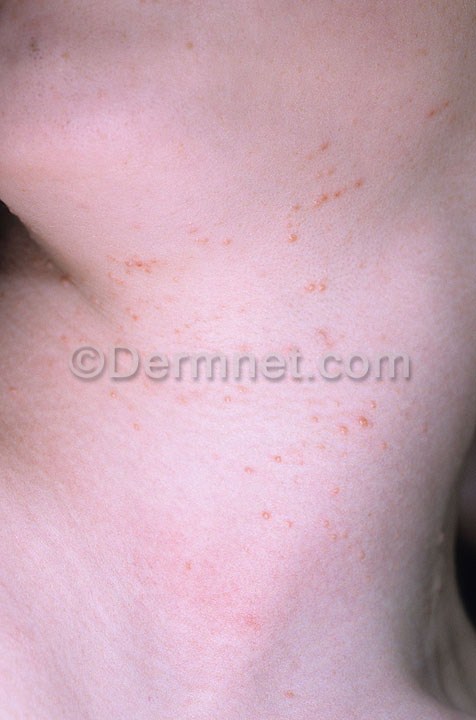
Disease: Warts Molluscum and other Viral Infections